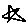
Label: star